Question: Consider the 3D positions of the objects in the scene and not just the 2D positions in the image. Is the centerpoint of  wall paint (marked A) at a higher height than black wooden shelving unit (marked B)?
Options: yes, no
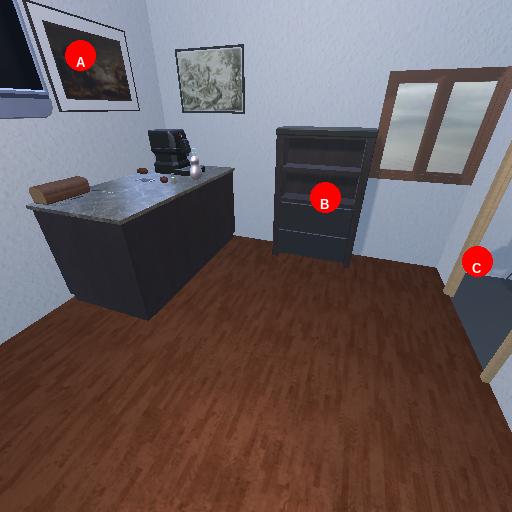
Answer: yes